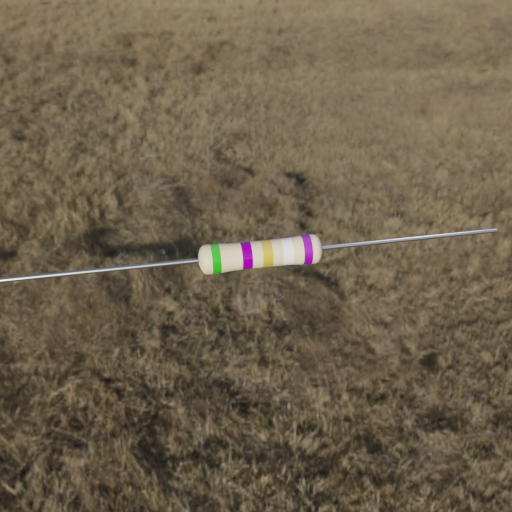
Resistor colour bands (in order): green, violet, gold, white, violet